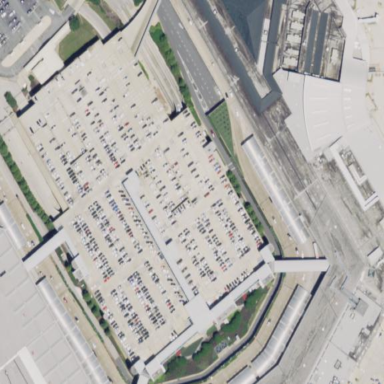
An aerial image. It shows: Terminal building located at airport.